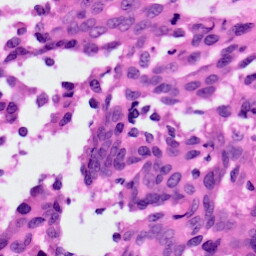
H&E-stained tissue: Ovarian